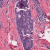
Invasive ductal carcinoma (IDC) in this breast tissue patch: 0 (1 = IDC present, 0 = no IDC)